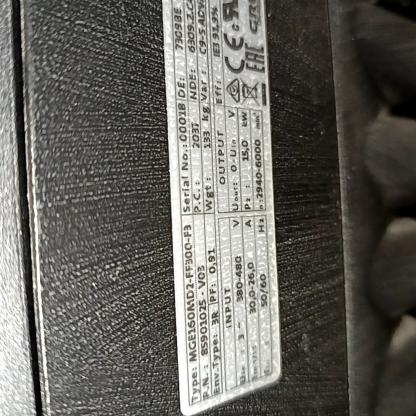
Klasa: tabliczka-znamionowa